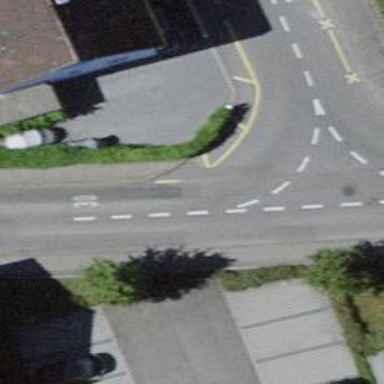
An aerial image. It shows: Kerb serving as barrier.